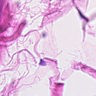
Metastatic tissue present: no